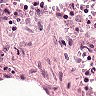
Metastatic tissue present: no